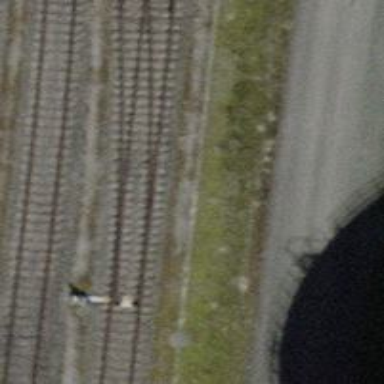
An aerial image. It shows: Railway switch.